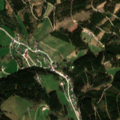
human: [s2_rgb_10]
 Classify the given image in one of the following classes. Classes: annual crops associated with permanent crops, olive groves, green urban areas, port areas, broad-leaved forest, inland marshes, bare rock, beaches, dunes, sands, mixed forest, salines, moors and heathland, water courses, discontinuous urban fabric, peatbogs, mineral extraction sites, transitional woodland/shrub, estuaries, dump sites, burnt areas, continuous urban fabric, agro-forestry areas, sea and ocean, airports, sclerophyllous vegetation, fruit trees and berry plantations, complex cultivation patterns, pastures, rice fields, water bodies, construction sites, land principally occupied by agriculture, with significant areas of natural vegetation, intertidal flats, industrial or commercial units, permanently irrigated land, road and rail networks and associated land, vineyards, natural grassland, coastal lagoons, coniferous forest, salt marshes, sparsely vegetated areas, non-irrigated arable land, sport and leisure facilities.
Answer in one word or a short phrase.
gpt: pastures, coniferous forest